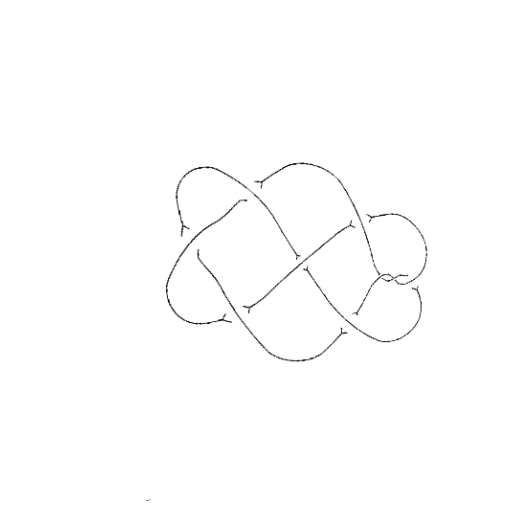
Crossing number: 9